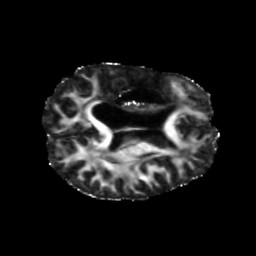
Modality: FA
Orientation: axial
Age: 44
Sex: female
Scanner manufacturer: siemens
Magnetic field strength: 3 T
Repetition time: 5.47 s
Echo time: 0.0854 s